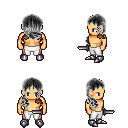
a pixel art fantasy rpg character, male body template, human, tanned skin, leather shoulder armor, white pants, gray right-swept hairstyle, metal boots, dagger, four views (front, back, left, right), 2x2 character sprite sheet, small pixel art, hard edges, no anti-aliasing